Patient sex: F
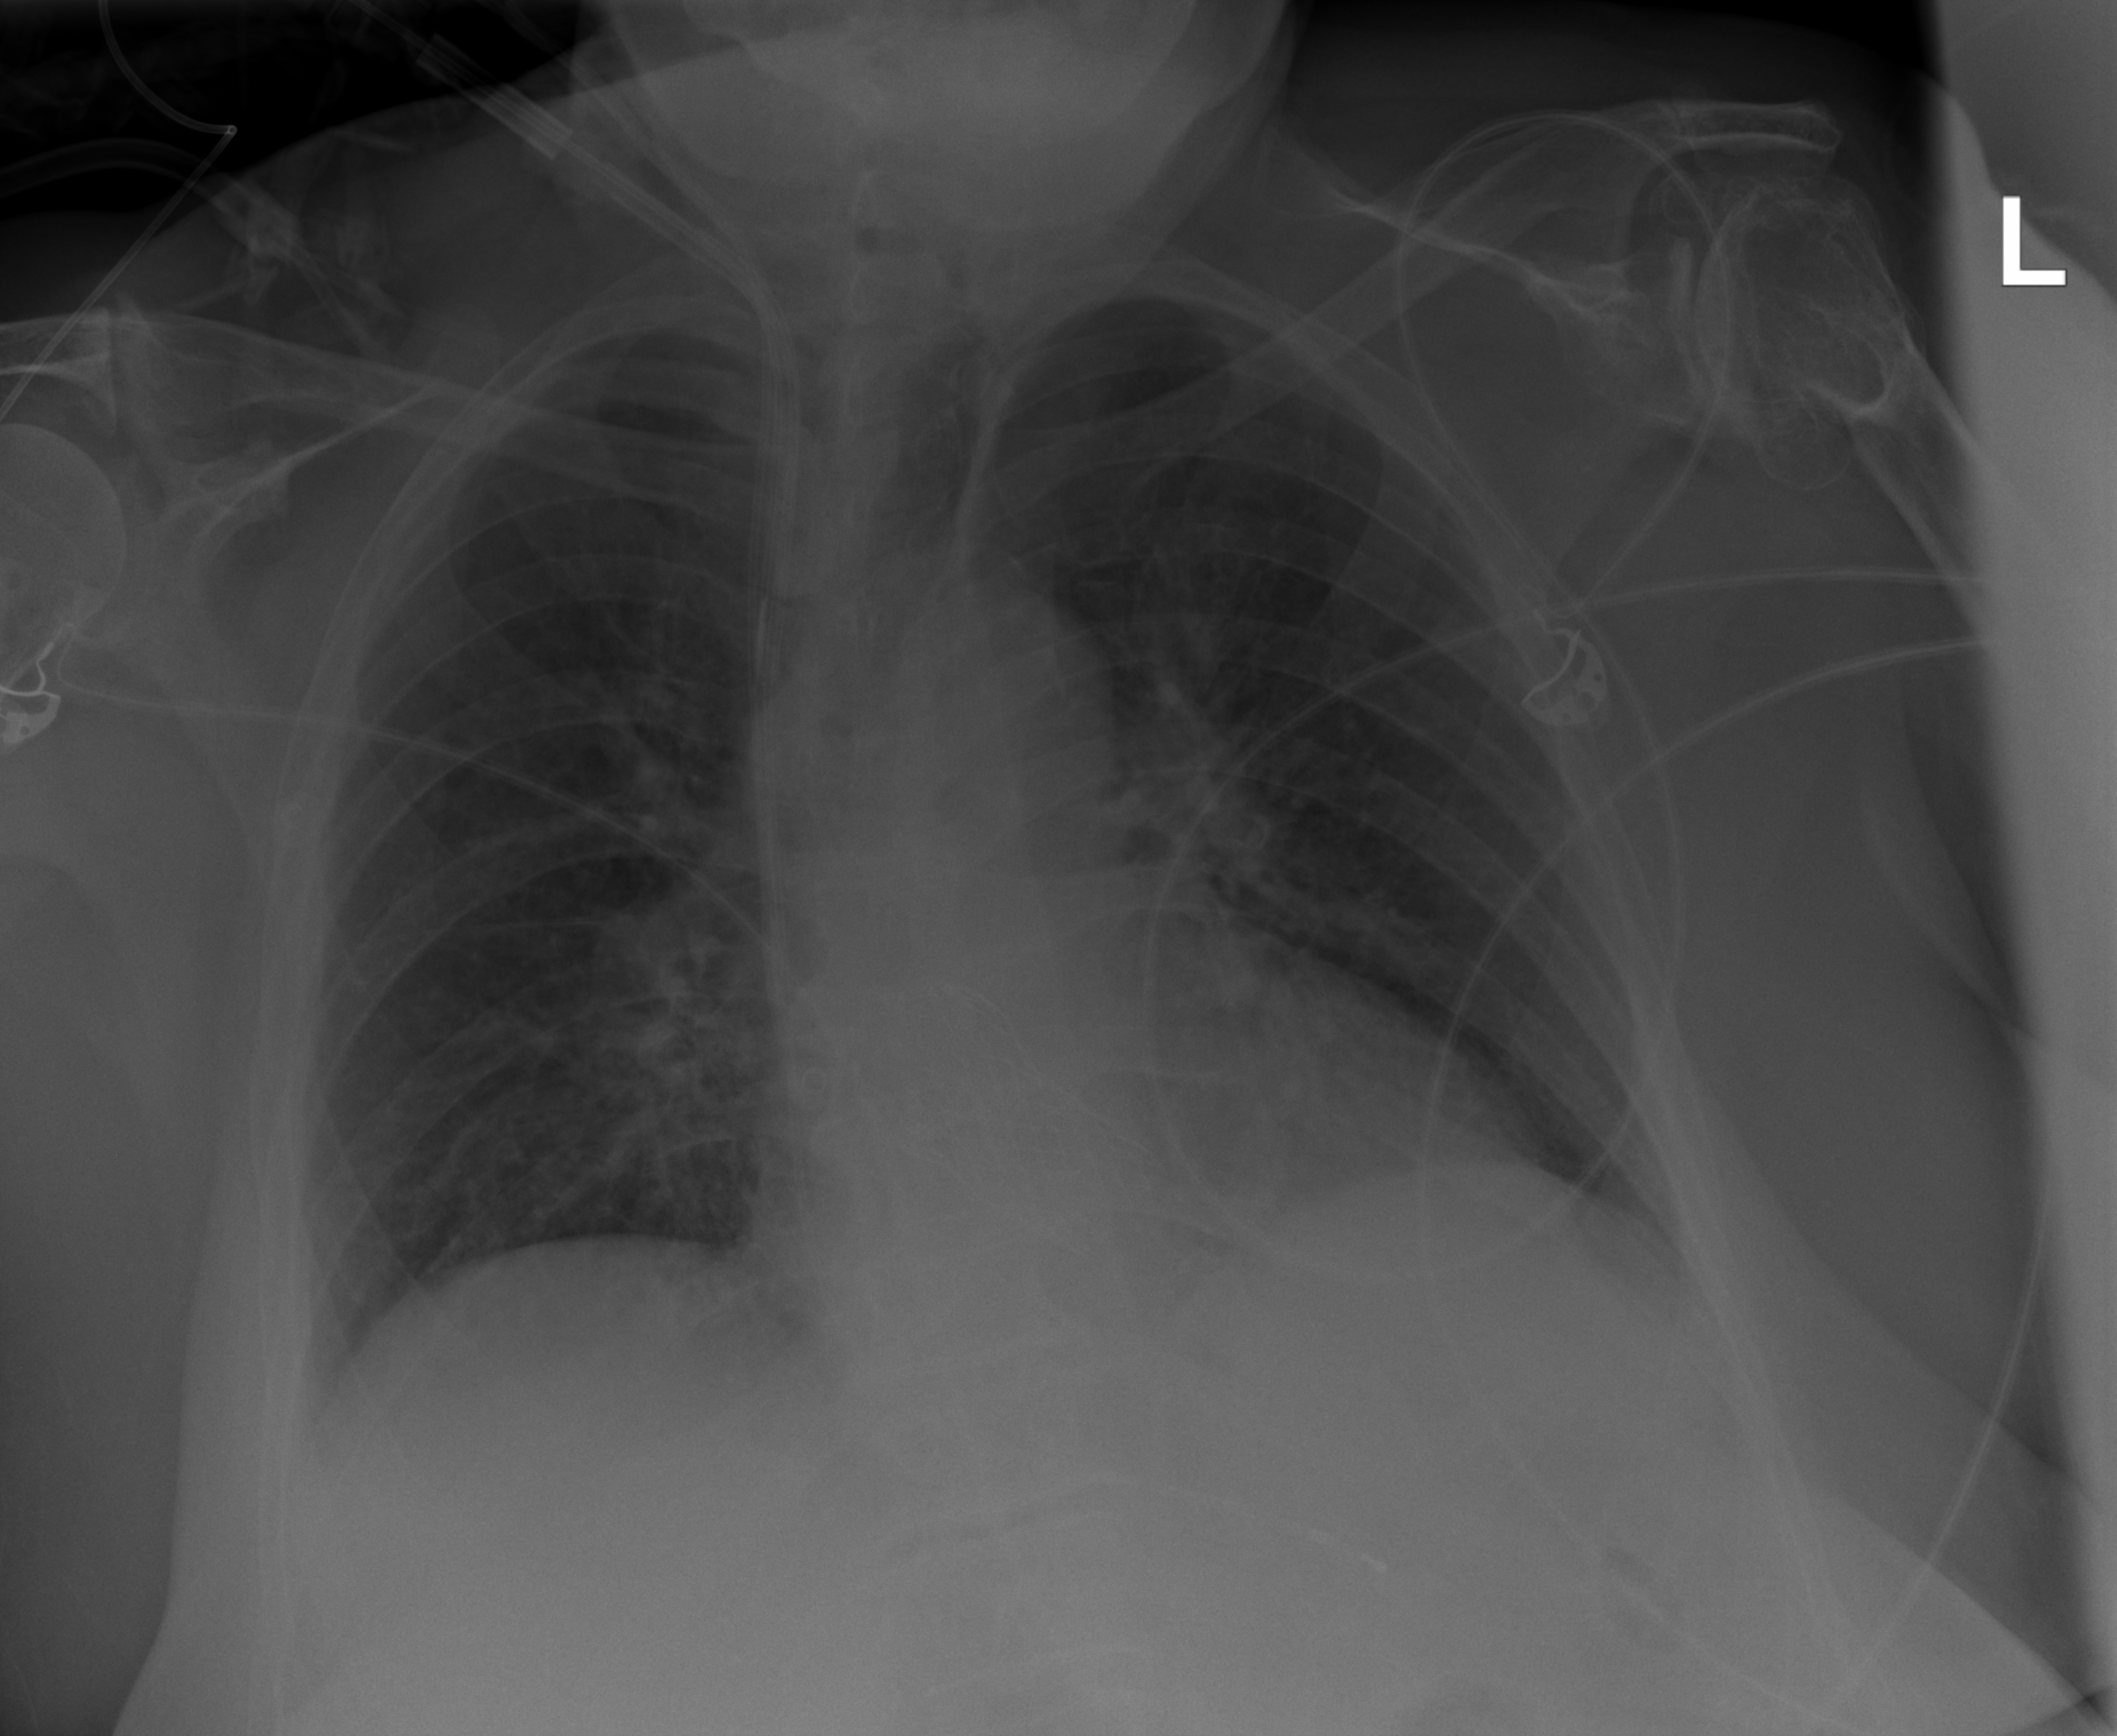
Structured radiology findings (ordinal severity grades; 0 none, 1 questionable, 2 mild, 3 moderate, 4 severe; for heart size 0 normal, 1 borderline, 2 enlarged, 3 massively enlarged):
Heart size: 2
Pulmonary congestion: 1
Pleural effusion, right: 0
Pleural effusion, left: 0
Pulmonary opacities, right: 0
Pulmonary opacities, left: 0
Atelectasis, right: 0
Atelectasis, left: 0